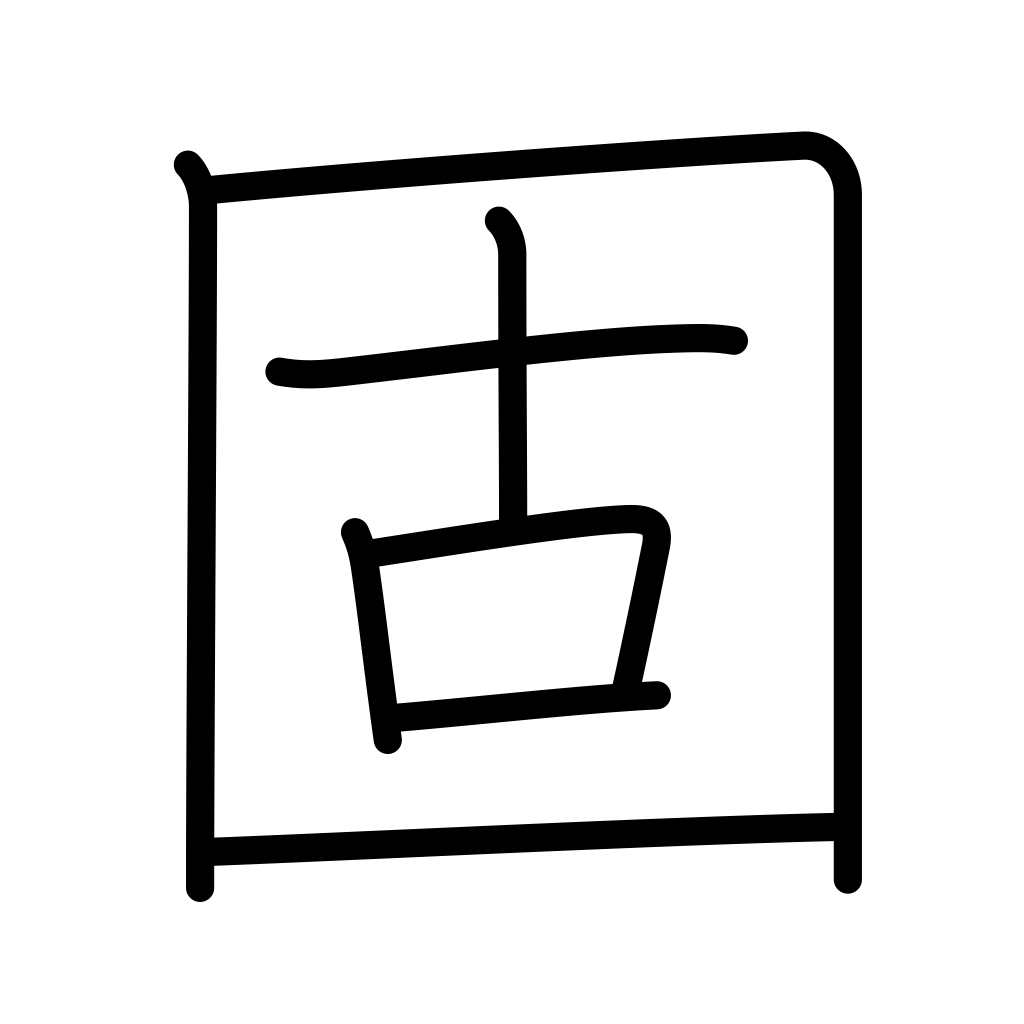
Meaning: harden, set, clot, curdle